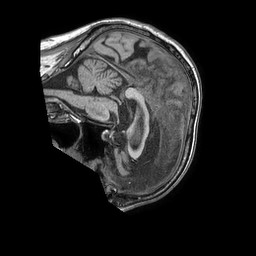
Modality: T1w
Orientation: sagittal
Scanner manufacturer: philips
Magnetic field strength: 1.5 T
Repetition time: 0.007835 s
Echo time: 0.003671 s